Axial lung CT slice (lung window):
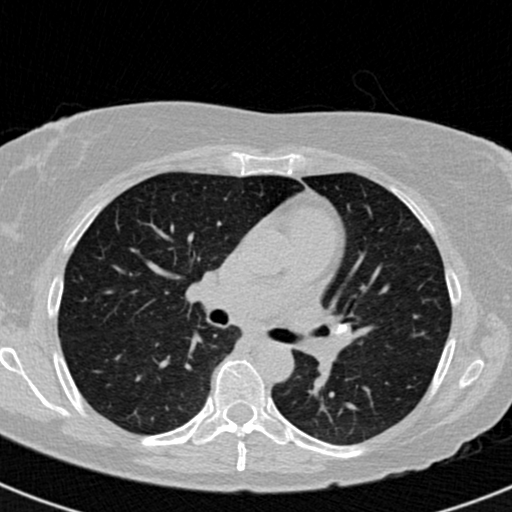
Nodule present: no